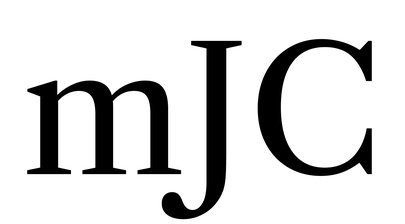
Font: LibreCaslonText_Regular